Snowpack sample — Buffalo Mountain, Silverthorne, Colorado, USA (2/22/26, 2:02 PM MST)
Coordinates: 39.622, -106.113
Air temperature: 33 °F
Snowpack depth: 63 cm
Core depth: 30 cm
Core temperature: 24.8 °F
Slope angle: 11°, slope face: 116°
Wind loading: low
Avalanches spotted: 0
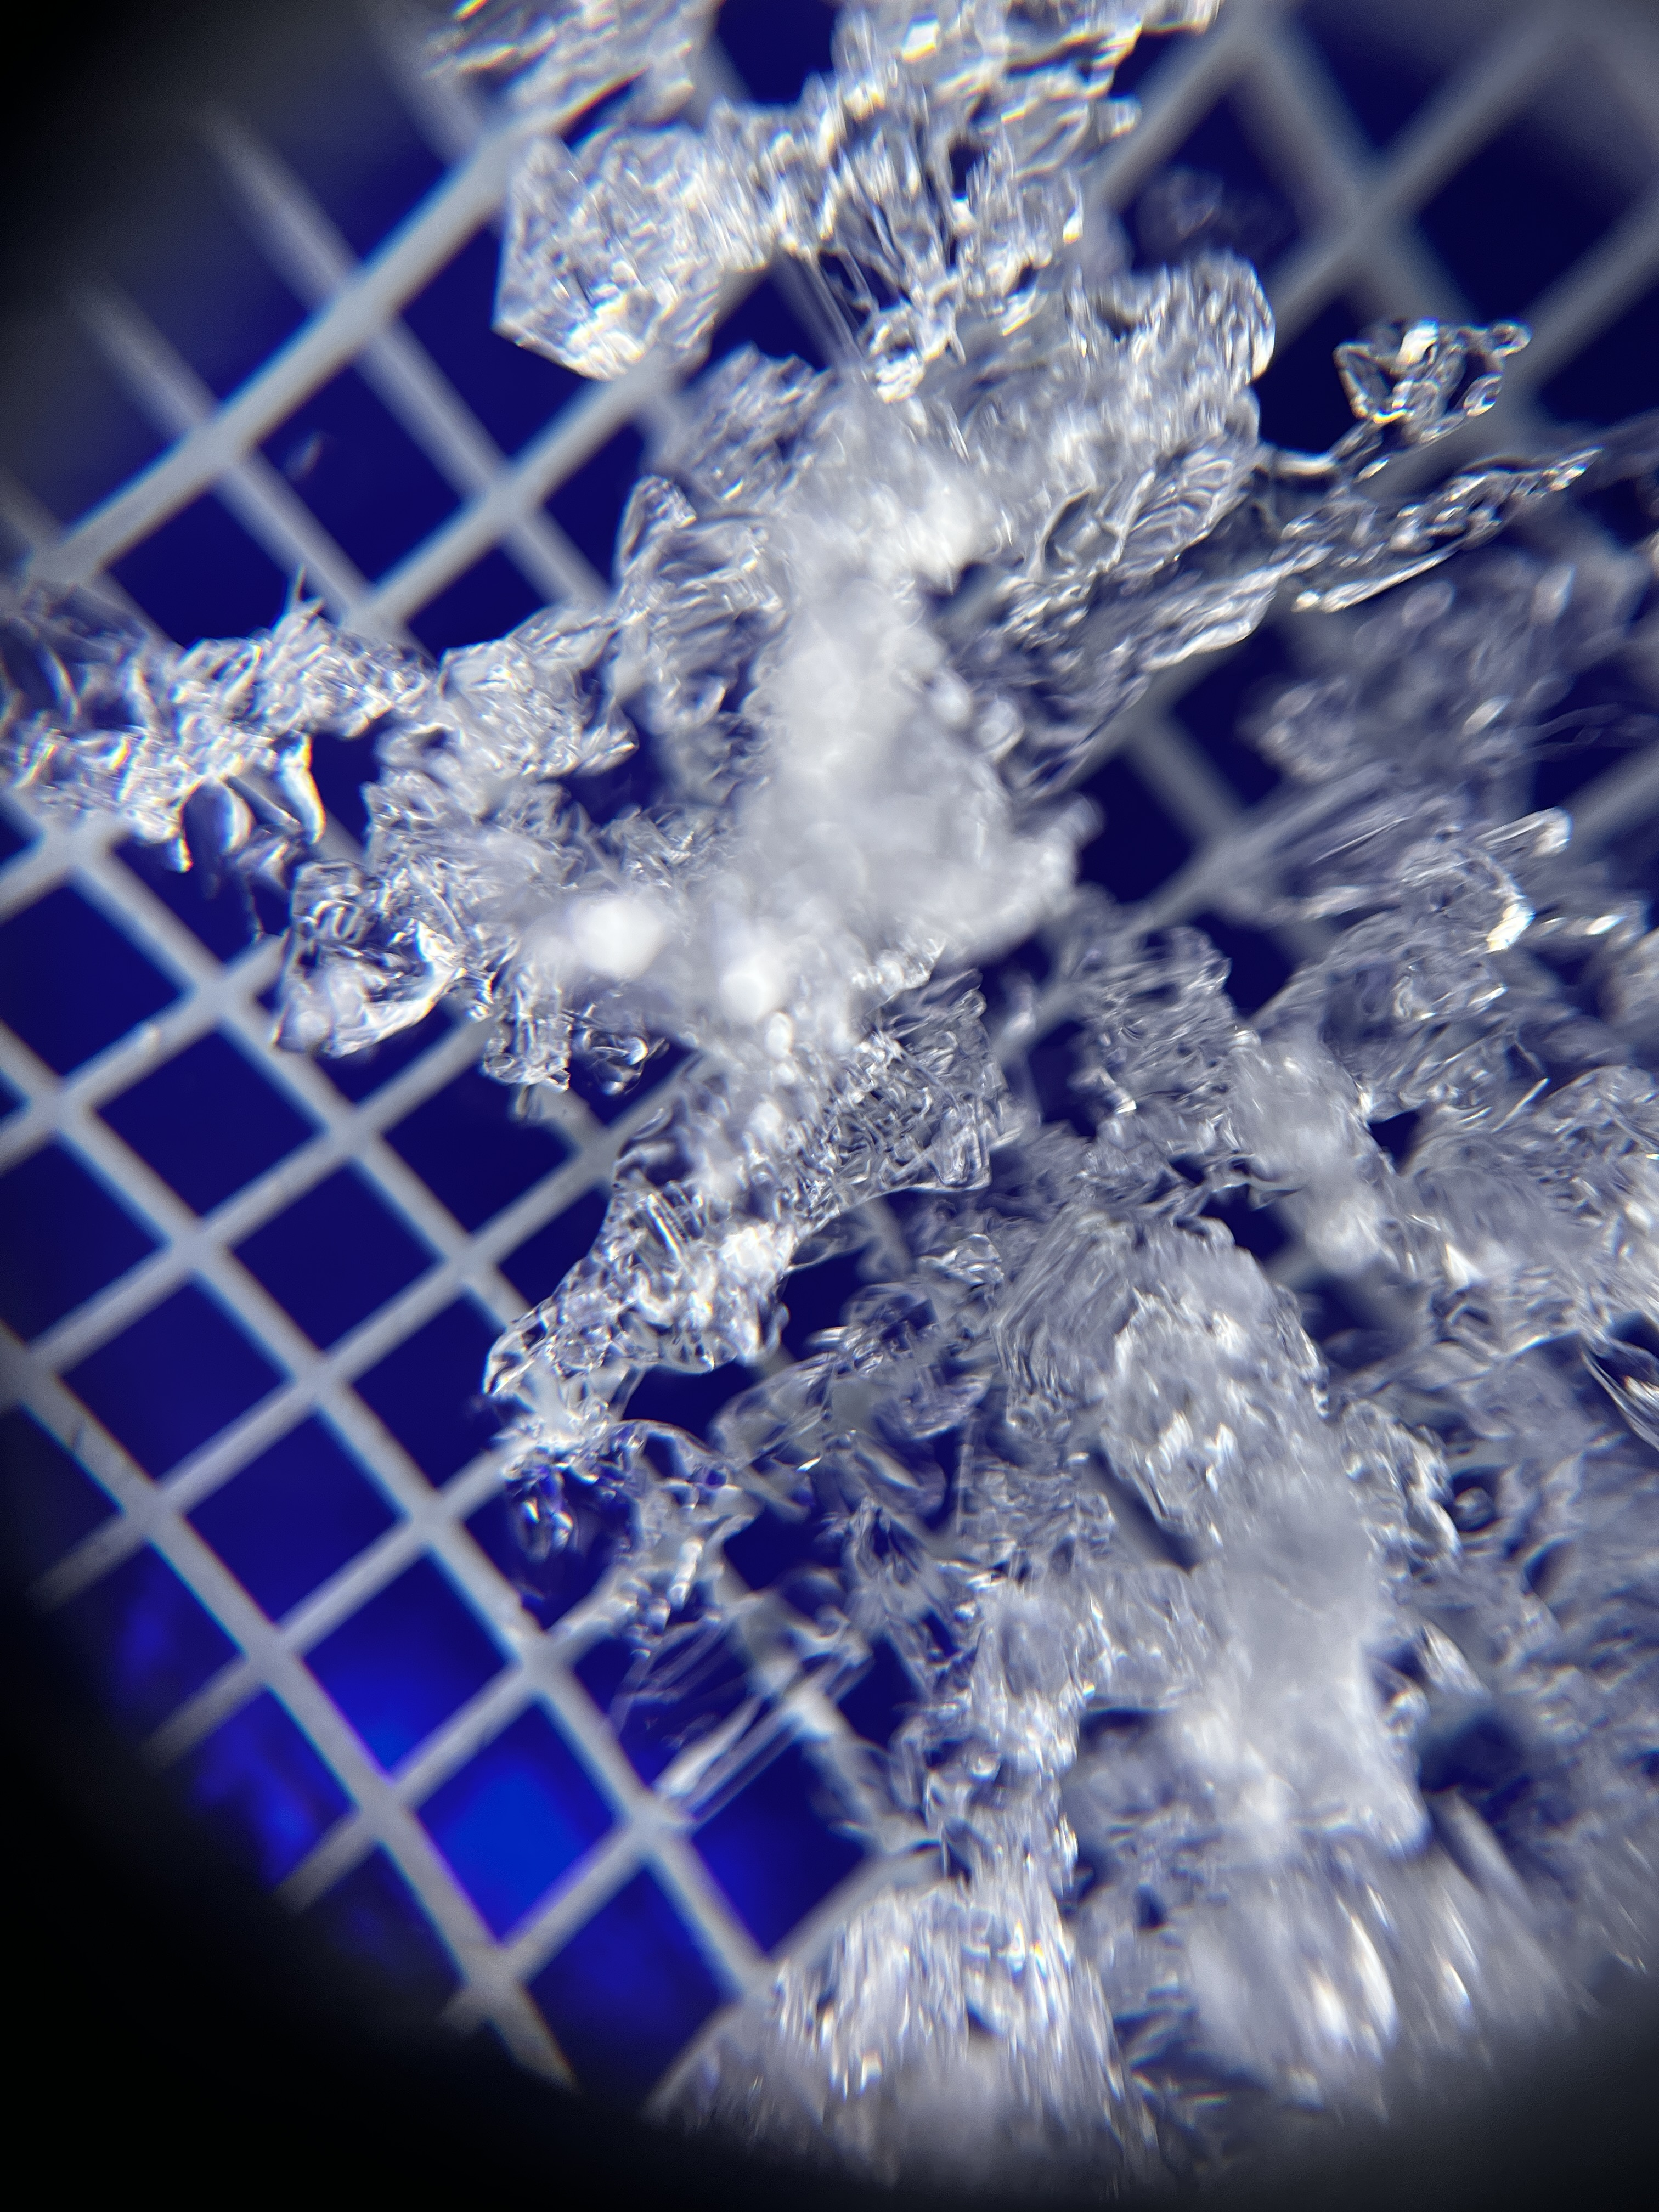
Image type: magnified_profile
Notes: In a firebreak similar to site 1, minimal wind loading with no spotted avalanches (not many faces in view though)